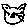
Label: cat